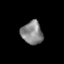
Tissue: lung
Cell type: Epithelial cells
Senescence score: 0.2012
Nuclear area (px): 479
Mean DAPI intensity: 134.486